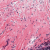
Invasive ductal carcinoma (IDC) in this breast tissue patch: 1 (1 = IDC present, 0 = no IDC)